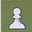
Piece: wP